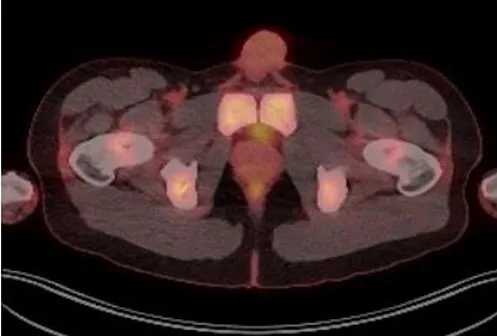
PET FDG scan post R-CHOP chemotherapy showing prostate with complete resolution from the disease.
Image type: radiology (pet)